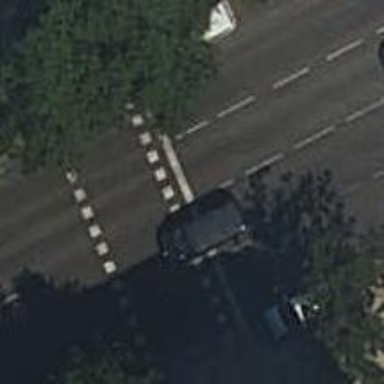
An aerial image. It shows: Road with traffic signals at the crossing.